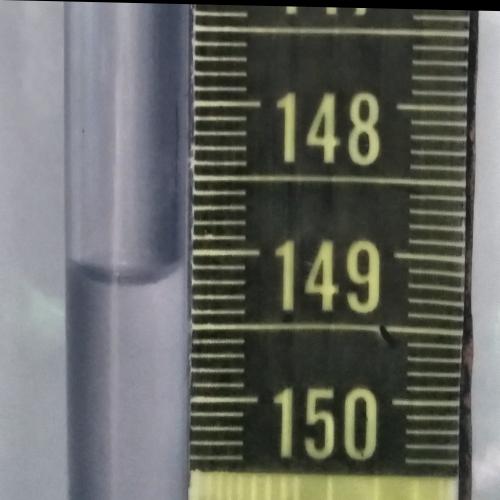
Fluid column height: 149.2 cm